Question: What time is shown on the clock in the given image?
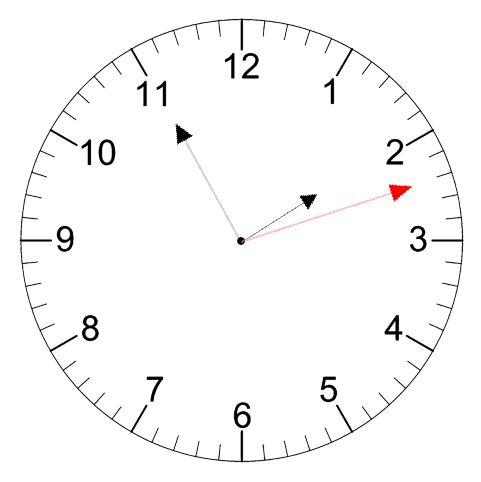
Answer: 01:55:12